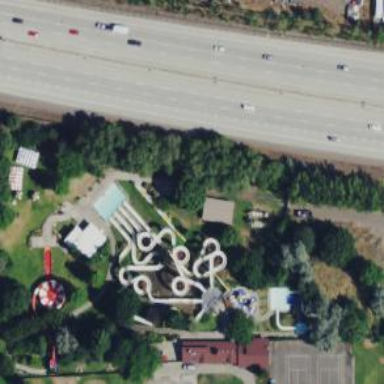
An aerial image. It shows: Water slide attraction.